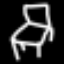
Label: chair